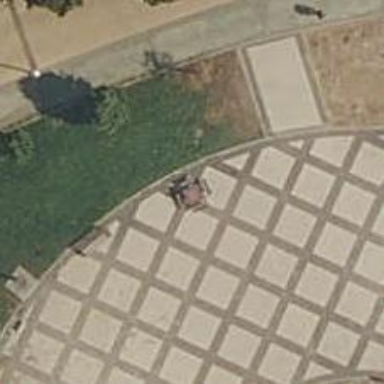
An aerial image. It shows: Picnic table located in leisure land area.